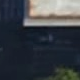
Vehicle type: Car